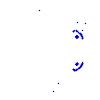
Particle: proton